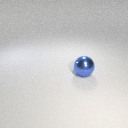
large blue metal sphere